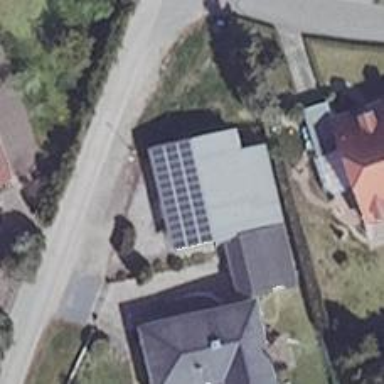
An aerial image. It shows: Solar photovoltaic panel generator producing electricity as small installation.